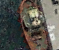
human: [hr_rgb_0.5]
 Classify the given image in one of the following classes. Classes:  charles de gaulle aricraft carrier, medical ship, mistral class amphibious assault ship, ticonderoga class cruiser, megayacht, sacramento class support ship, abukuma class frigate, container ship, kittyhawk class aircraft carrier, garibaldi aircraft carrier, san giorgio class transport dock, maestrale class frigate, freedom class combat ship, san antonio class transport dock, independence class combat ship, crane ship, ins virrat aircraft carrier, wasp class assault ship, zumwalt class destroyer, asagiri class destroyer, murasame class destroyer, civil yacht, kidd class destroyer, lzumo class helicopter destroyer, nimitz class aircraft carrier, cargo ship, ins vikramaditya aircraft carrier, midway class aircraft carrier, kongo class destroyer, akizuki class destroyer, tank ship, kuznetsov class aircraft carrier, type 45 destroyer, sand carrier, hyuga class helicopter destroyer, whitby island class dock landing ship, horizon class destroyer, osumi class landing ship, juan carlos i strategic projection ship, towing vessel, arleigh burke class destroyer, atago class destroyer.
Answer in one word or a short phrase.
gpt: Towing vessel